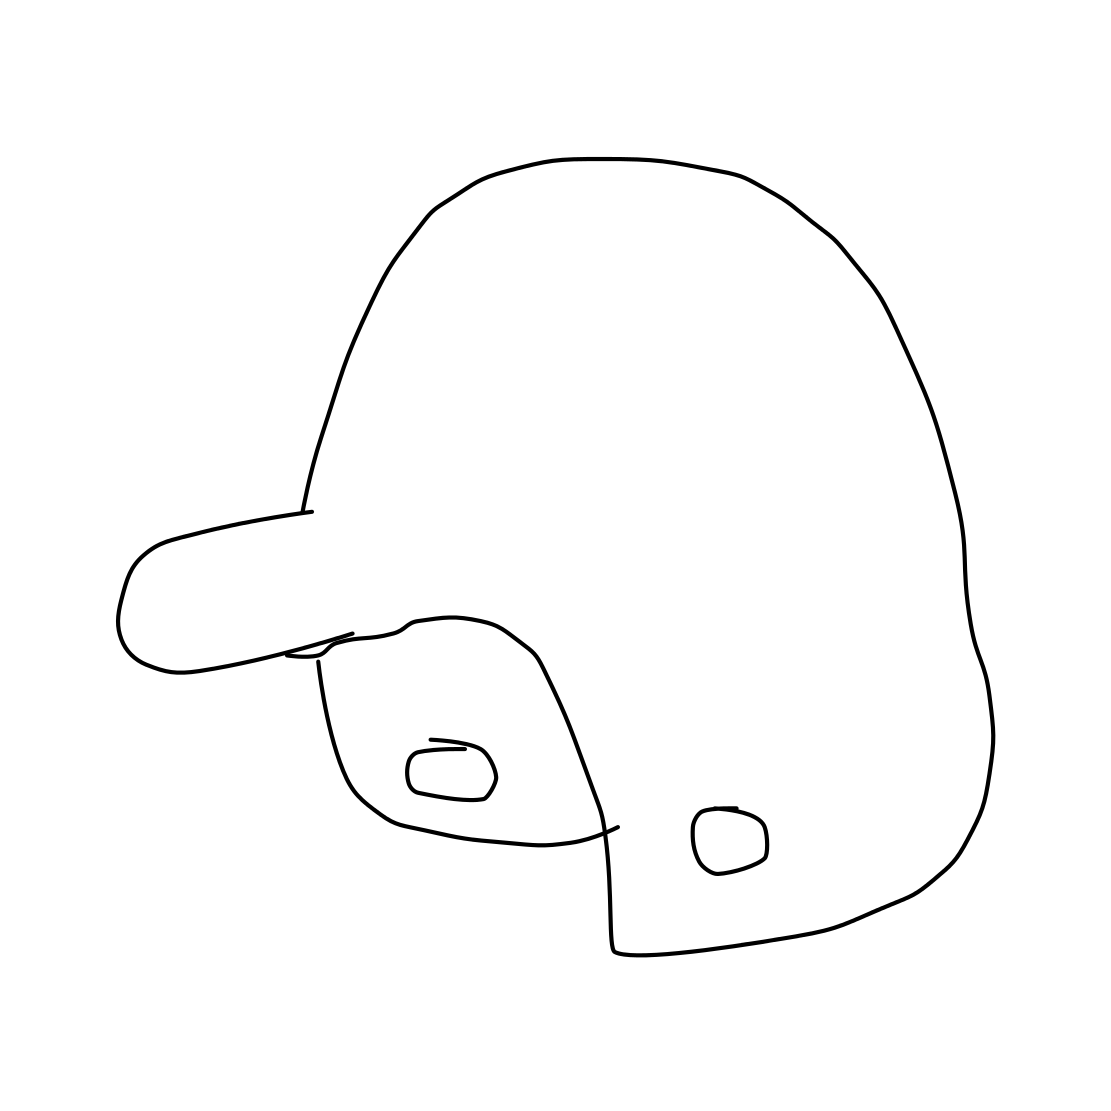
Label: helmet